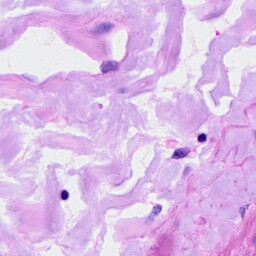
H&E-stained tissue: Ovarian